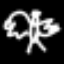
Label: angel